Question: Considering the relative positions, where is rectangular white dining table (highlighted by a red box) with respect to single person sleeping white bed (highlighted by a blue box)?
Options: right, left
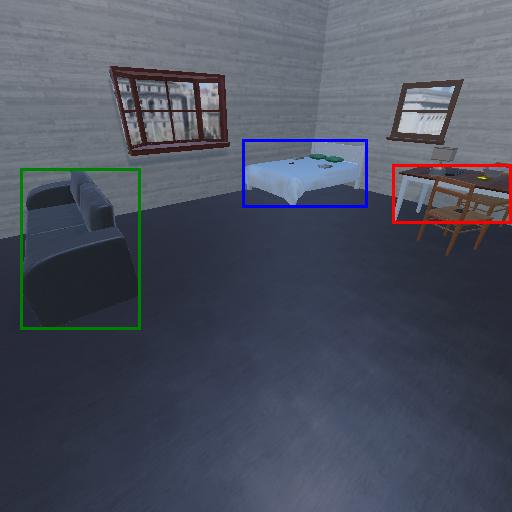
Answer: right